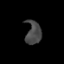
Tissue: lung
Cell type: Epithelial cells
Senescence score: 0.2142
Nuclear area (px): 354
Mean DAPI intensity: 70.463